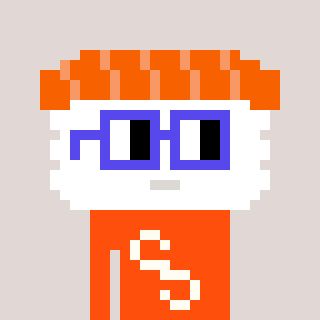
a pixel art character with square blue glasses, a nigiri-shaped head and a orange-colored body on a warm background